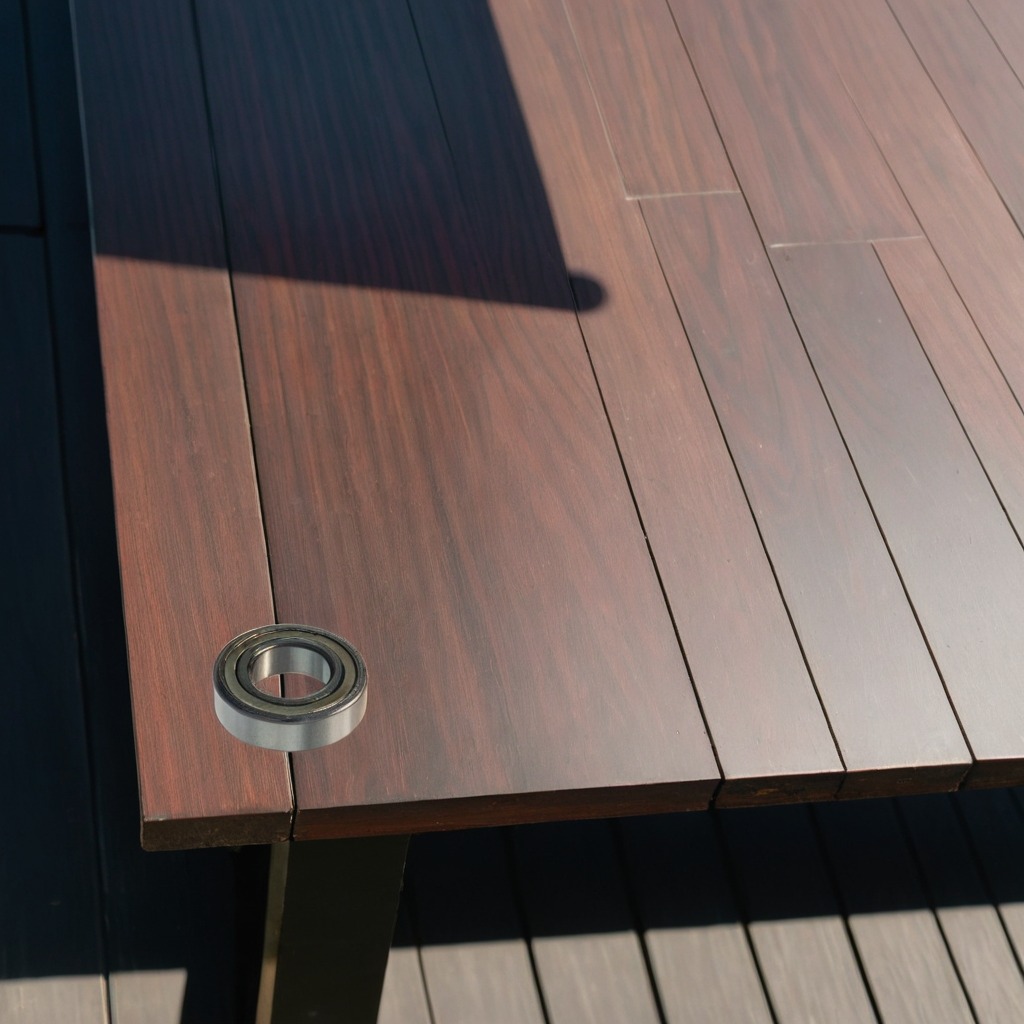
A metal ball bearing is lying on the workbench.